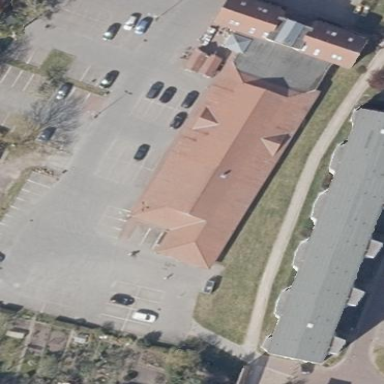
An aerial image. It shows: Gabled roof retail building serving as supermarket.